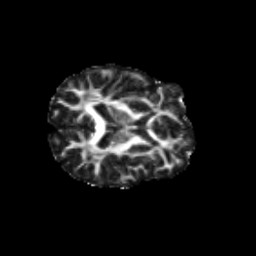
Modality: FA
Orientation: axial
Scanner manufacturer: siemens
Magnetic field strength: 3 T
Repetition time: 9.2 s
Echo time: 0.084 s